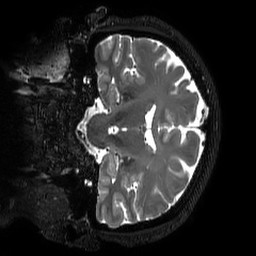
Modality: T2w
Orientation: coronal
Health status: ill
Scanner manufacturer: philips
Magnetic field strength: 3 T
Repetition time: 2.5 s
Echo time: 0.331 s